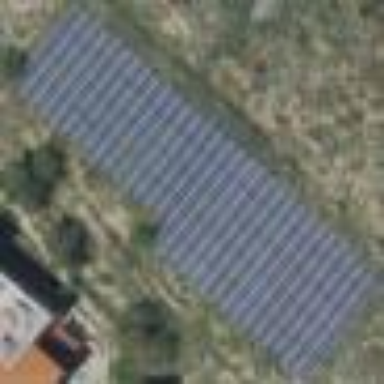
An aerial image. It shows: Solar power generator utilizing photovoltaic technology with solar photovoltaic panels.